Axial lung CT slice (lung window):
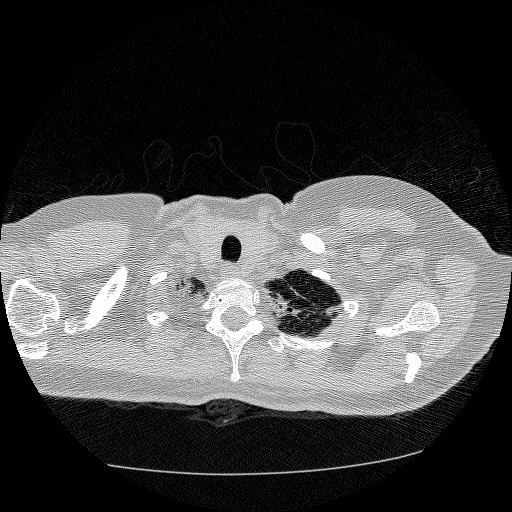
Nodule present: no